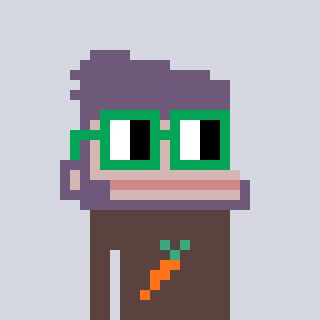
a pixel art character with square green glasses, a ape-shaped head and a darkbrown-colored body on a cool background